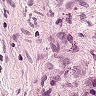
Metastatic tissue present: yes